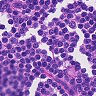
Metastatic tissue present: no